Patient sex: F
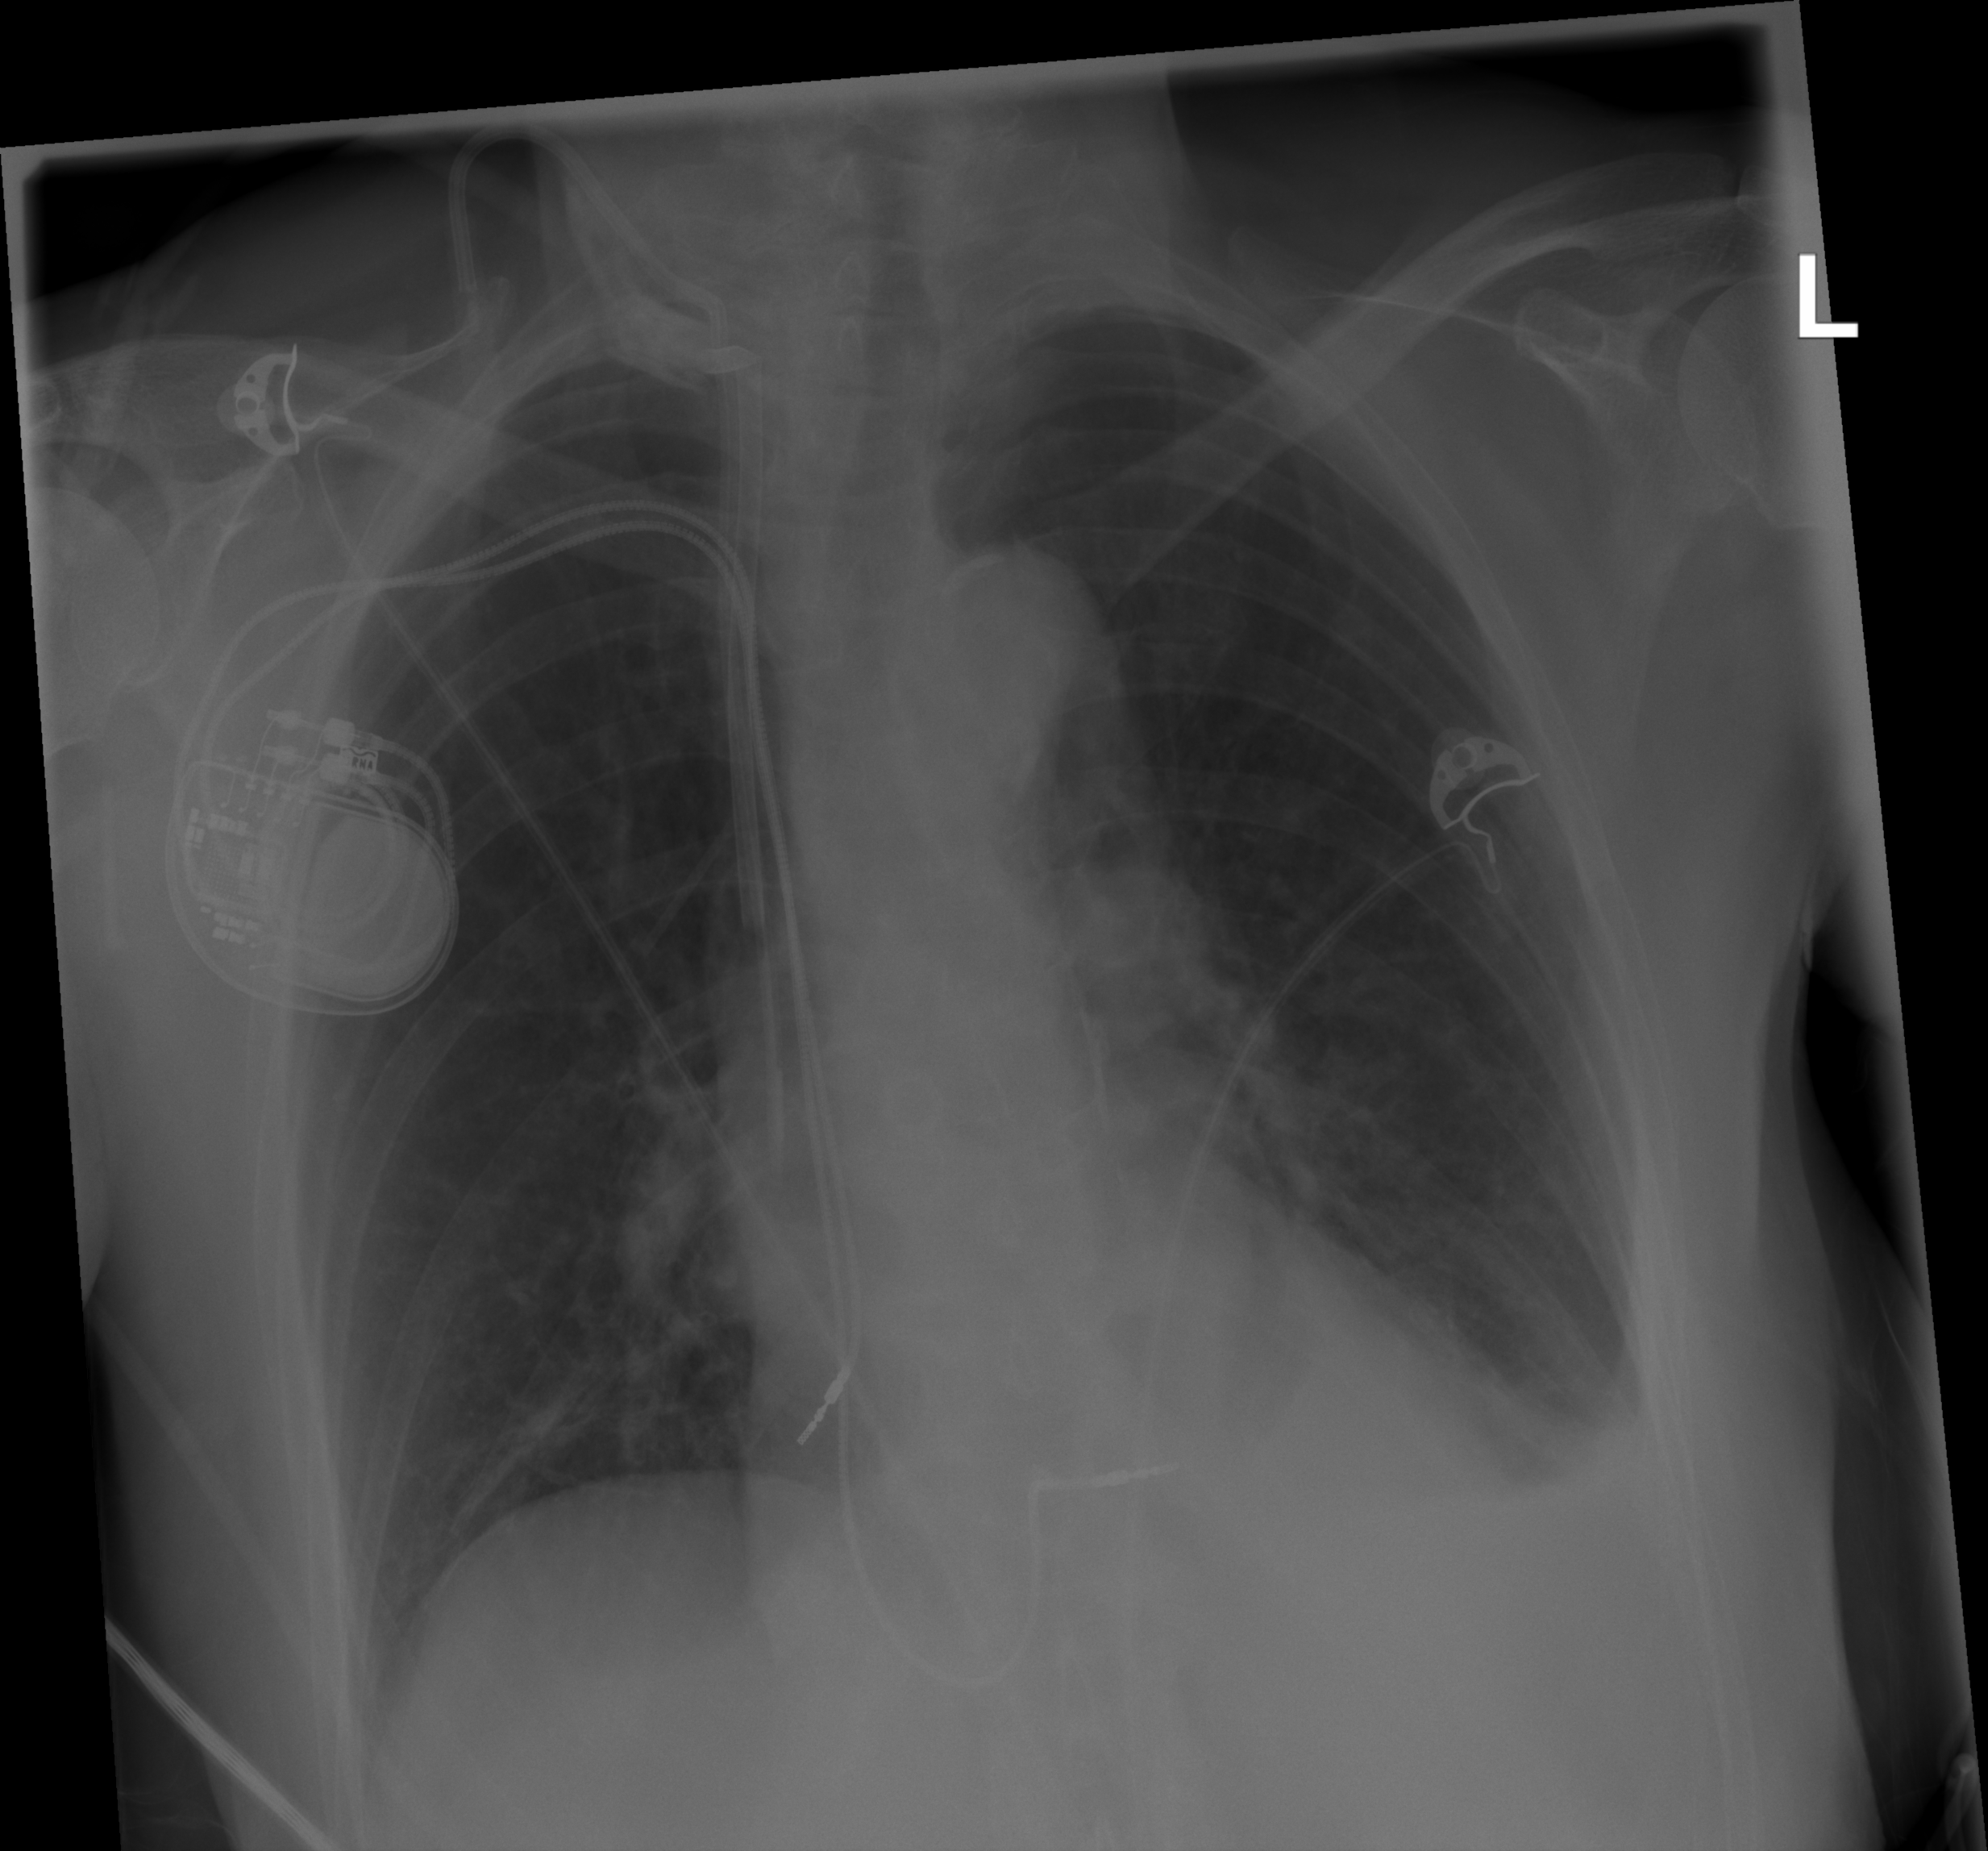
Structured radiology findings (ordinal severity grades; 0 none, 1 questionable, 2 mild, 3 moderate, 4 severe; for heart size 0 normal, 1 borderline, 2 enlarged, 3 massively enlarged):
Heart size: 1
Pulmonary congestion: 0
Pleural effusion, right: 0
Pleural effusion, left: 2
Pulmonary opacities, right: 0
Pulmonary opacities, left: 2
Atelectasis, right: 0
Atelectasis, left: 2